The plot is a Hilbert-envelope spectrum of a rotating bearing's acceleration signal, annotated with the bearing's characteristic defect frequencies. Diagnose the bearing from this image, choosing from: normal, inner_race, outer_race, ball.
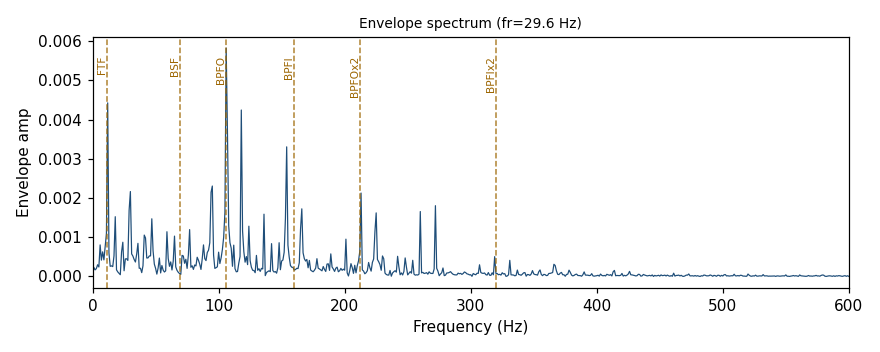
Answer: outer_race